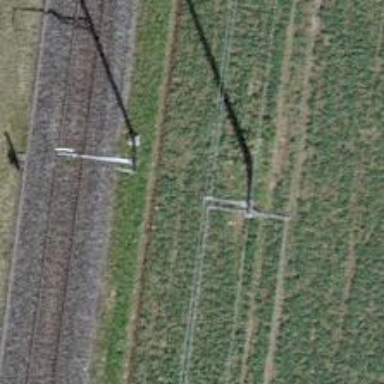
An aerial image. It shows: Straight power pole with straight line management system.